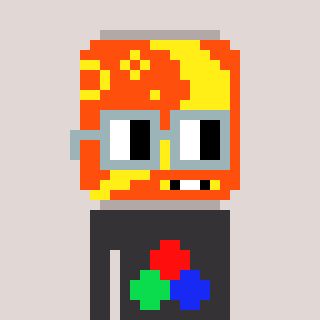
a pixel art character with square dark gray glasses, a pop-shaped head and a grayscale-colored body on a warm background